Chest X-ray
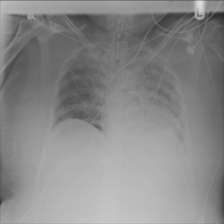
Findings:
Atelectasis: negative
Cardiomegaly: negative
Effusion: negative
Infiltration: negative
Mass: negative
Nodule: negative
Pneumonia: negative
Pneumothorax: negative
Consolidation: negative
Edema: negative
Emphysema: negative
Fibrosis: negative
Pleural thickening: negative
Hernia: negative